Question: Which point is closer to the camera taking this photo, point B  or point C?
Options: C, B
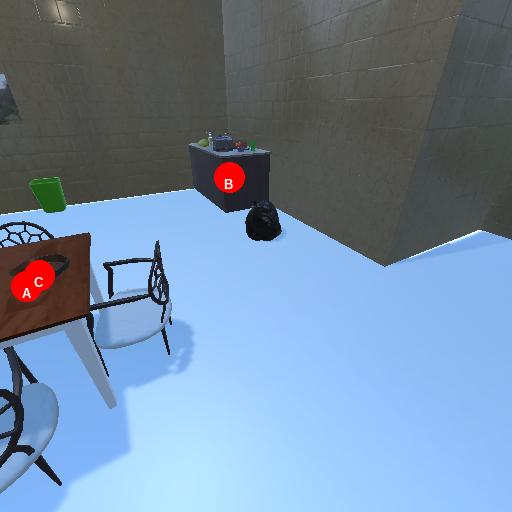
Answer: C